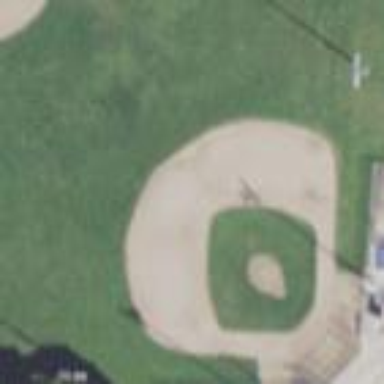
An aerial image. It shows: Baseball pitch for leisure land activities.